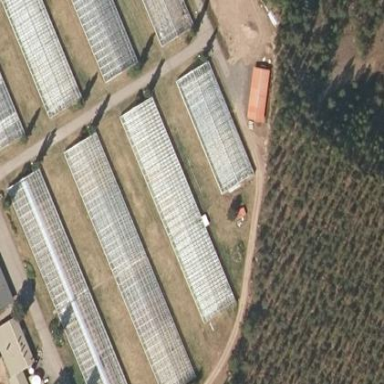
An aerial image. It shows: Greenhouse.